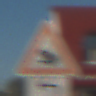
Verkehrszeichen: AmphibienwanderungRechts
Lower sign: RichtungsangabeDurchPfeile2
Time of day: MorningAfternoon
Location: Outdoor (Urban)
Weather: Clear
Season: NotSpecified
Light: Natural